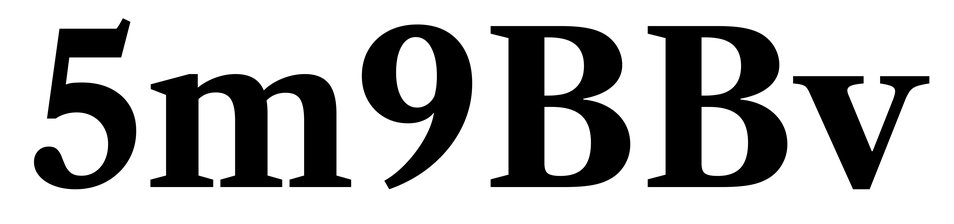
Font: LibreCaslonText_Bold